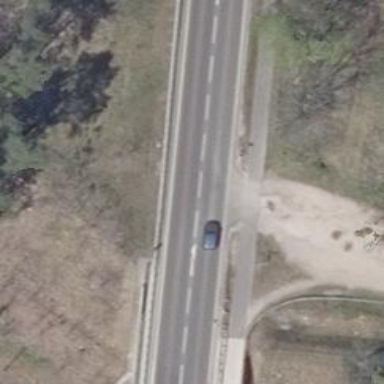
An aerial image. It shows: Primary road with asphalt surface.